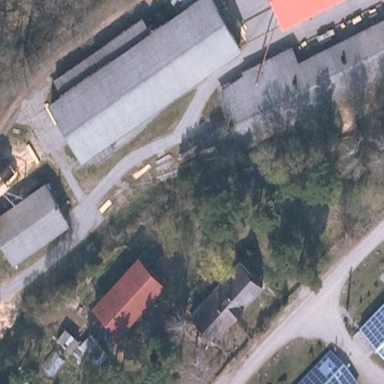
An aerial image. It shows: Industrial building with gabled roof.